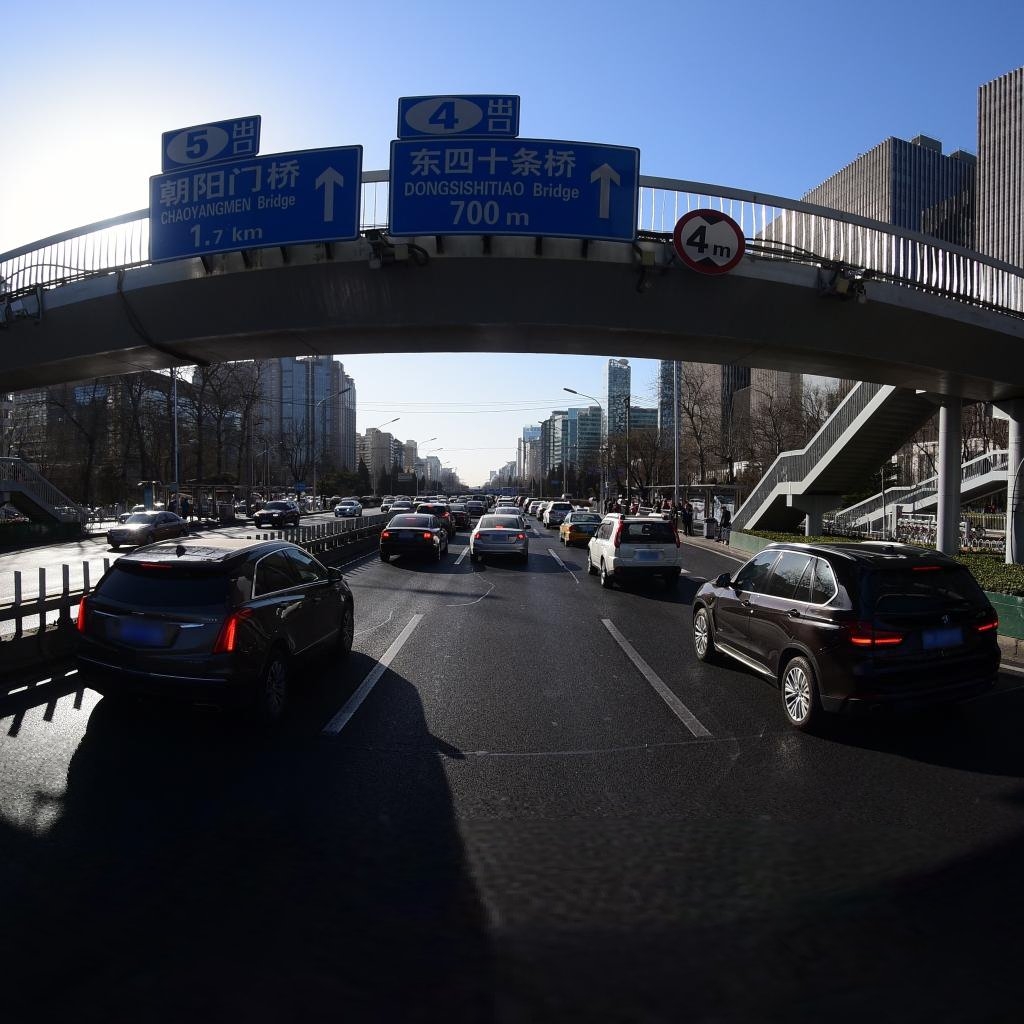
Region: Dongcheng
Road damage annotations: longitudinal patch, longitudinal patch, transverse patch, longitudinal patch